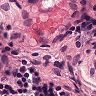
Metastatic tissue present: no